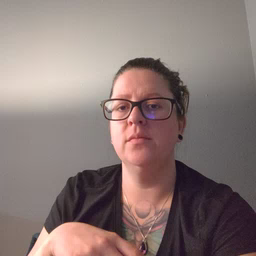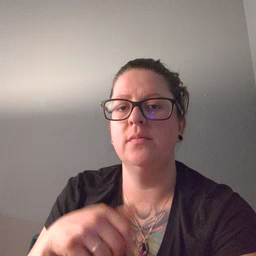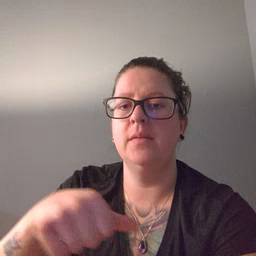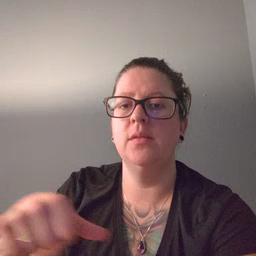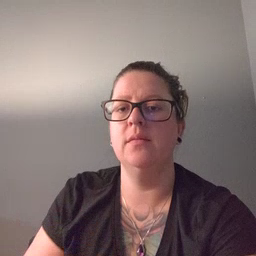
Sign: puzzle